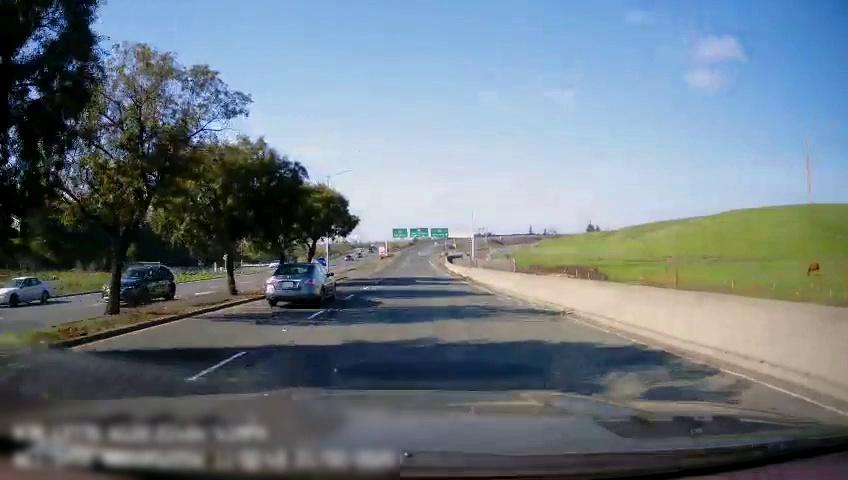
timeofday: Day
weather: Sunny
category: Drivable Space
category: Drivable Space
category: Vehicles | Car
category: Vehicles | SUV
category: Vehicles | Car
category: Vehicles | Car
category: Vehicles | Car
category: Lanes | Current Lane
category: Lanes | Alternate Lane
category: Lanes | Current Lane
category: Lanes | Opposite Lane
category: Lanes | Opposite Lane
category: Traffic | Signs
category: Traffic | Signs
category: Traffic | Signs
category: Traffic | Signs